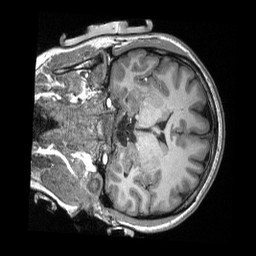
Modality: T1w
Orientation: coronal
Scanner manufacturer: siemens
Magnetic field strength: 3 T
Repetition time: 2.3 s
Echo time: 0.00308 s